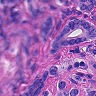
Metastatic tissue present: yes